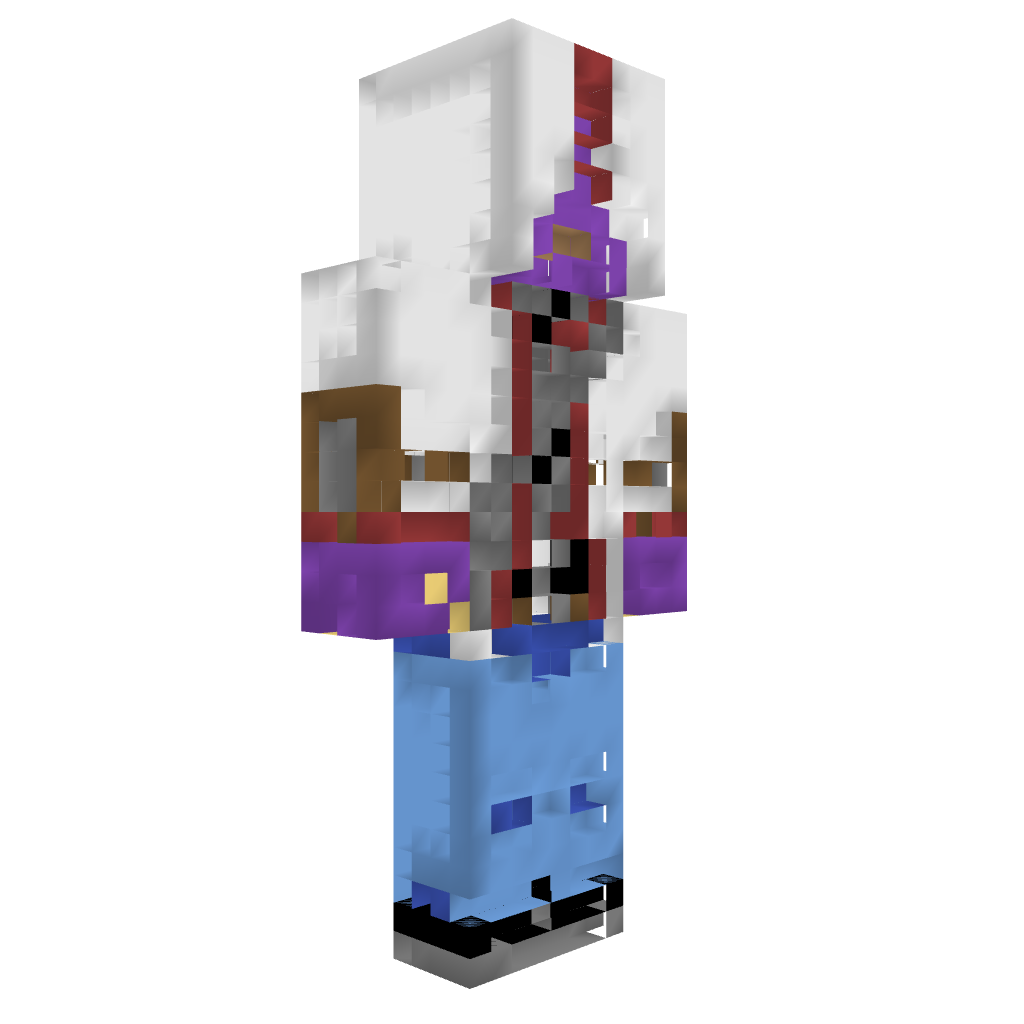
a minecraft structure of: Desmond Miles Statue high quality